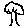
Label: tree